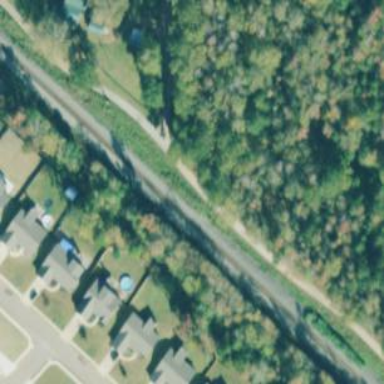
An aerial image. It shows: Railway track.